Brain MRI, t2w sequence, axial 2D slice.
Patient: age 46, sex F, weight 90 kg, height 1.9 m
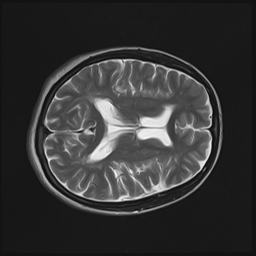